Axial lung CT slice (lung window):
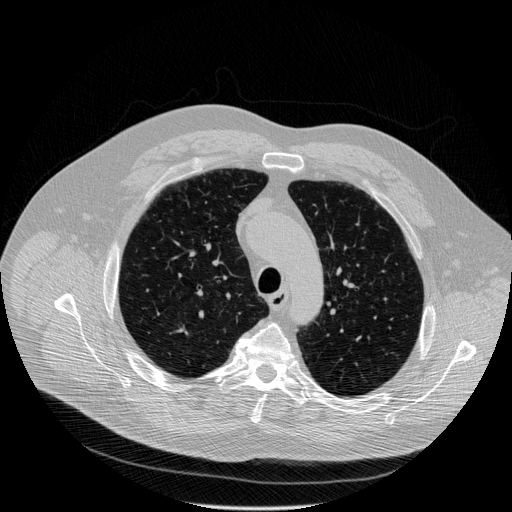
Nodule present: no